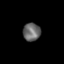
Tissue: prostate
Cell type: Fibroblasts
Senescence score: 0.7323
Nuclear area (px): 313
Mean DAPI intensity: 102.617